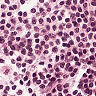
Metastatic tissue present: no